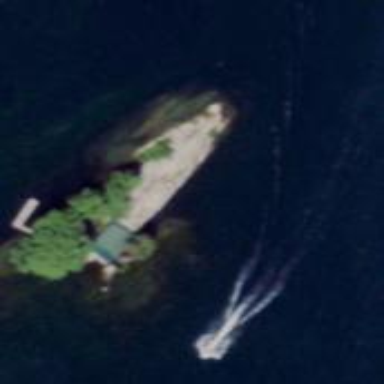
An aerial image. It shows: Islet.